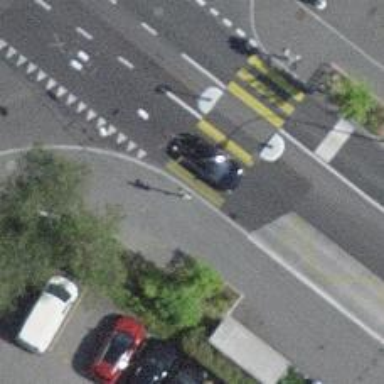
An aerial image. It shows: Kerb serving as barrier.